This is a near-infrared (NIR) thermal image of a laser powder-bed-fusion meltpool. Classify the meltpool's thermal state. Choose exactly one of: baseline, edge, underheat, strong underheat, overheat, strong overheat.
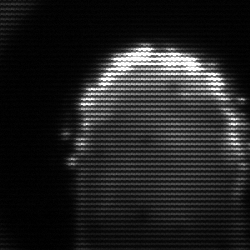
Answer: baseline